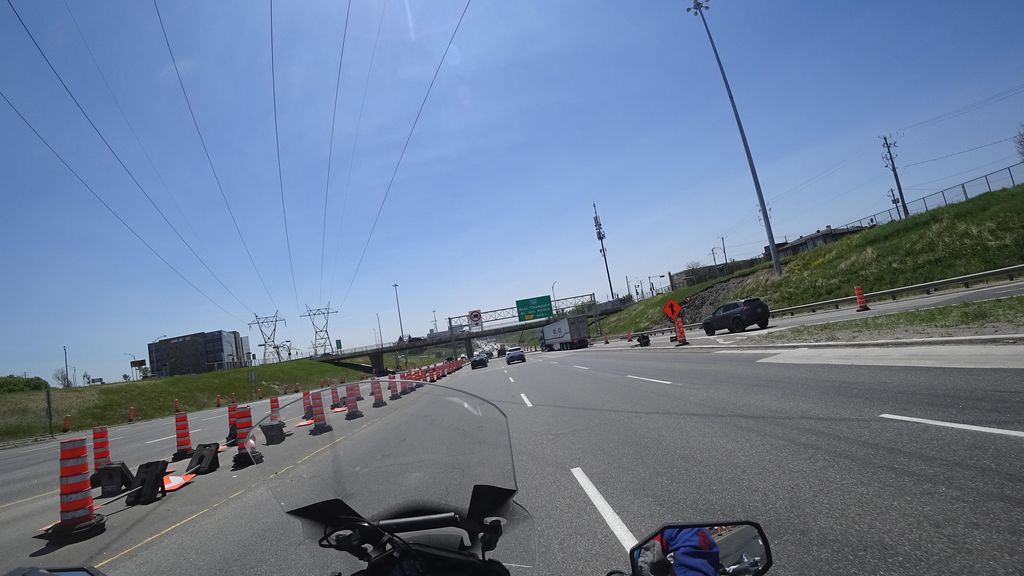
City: quebec_city